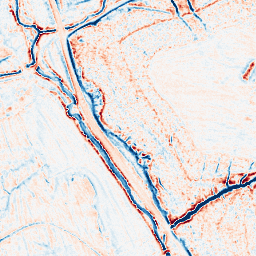
Category: edge_preserving
Decomposition family: anisotropic_diffusion
Decomposition parameters: iterations: 20
kappa: 100
gamma: 0.1
Upsampling method: sinc_hamming
Upsampling parameters: scale: 2
kernel_size: 4
Upsampling scale: 2